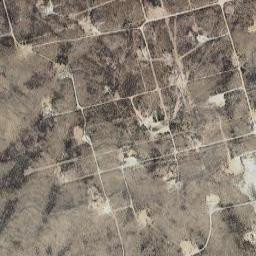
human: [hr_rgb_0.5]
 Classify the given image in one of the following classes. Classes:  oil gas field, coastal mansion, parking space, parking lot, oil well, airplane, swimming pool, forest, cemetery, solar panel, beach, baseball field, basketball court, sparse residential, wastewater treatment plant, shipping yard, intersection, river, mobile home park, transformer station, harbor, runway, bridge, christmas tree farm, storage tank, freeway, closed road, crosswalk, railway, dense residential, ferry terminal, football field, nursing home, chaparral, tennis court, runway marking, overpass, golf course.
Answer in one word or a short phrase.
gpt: oil gas field